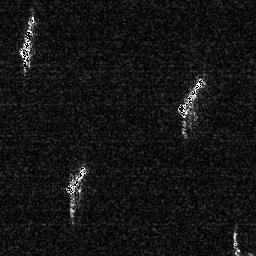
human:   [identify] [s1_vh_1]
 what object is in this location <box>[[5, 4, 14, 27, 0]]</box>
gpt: <ref>1 medium ship at the top left</ref>

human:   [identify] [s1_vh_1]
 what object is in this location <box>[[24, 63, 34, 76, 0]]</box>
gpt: <ref>1 medium ship at the bottom left</ref>